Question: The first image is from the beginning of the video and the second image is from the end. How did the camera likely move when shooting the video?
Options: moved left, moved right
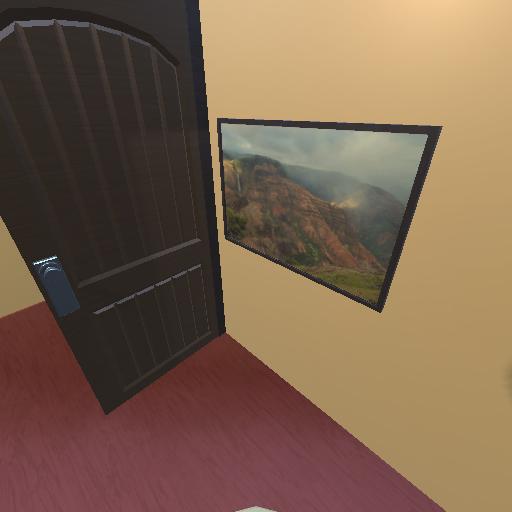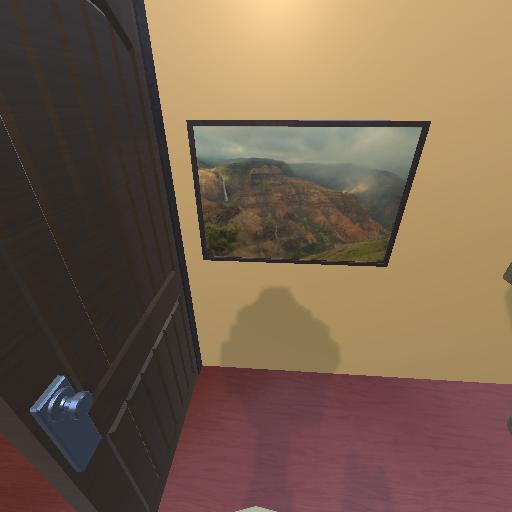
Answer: moved left